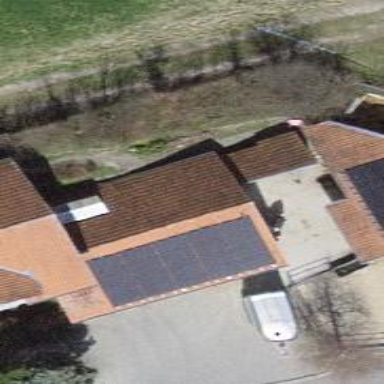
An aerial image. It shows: Solar power generator utilizing photovoltaic technology with solar photovoltaic panels.